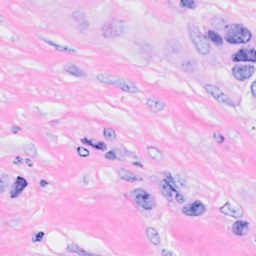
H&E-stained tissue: Breast